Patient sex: M
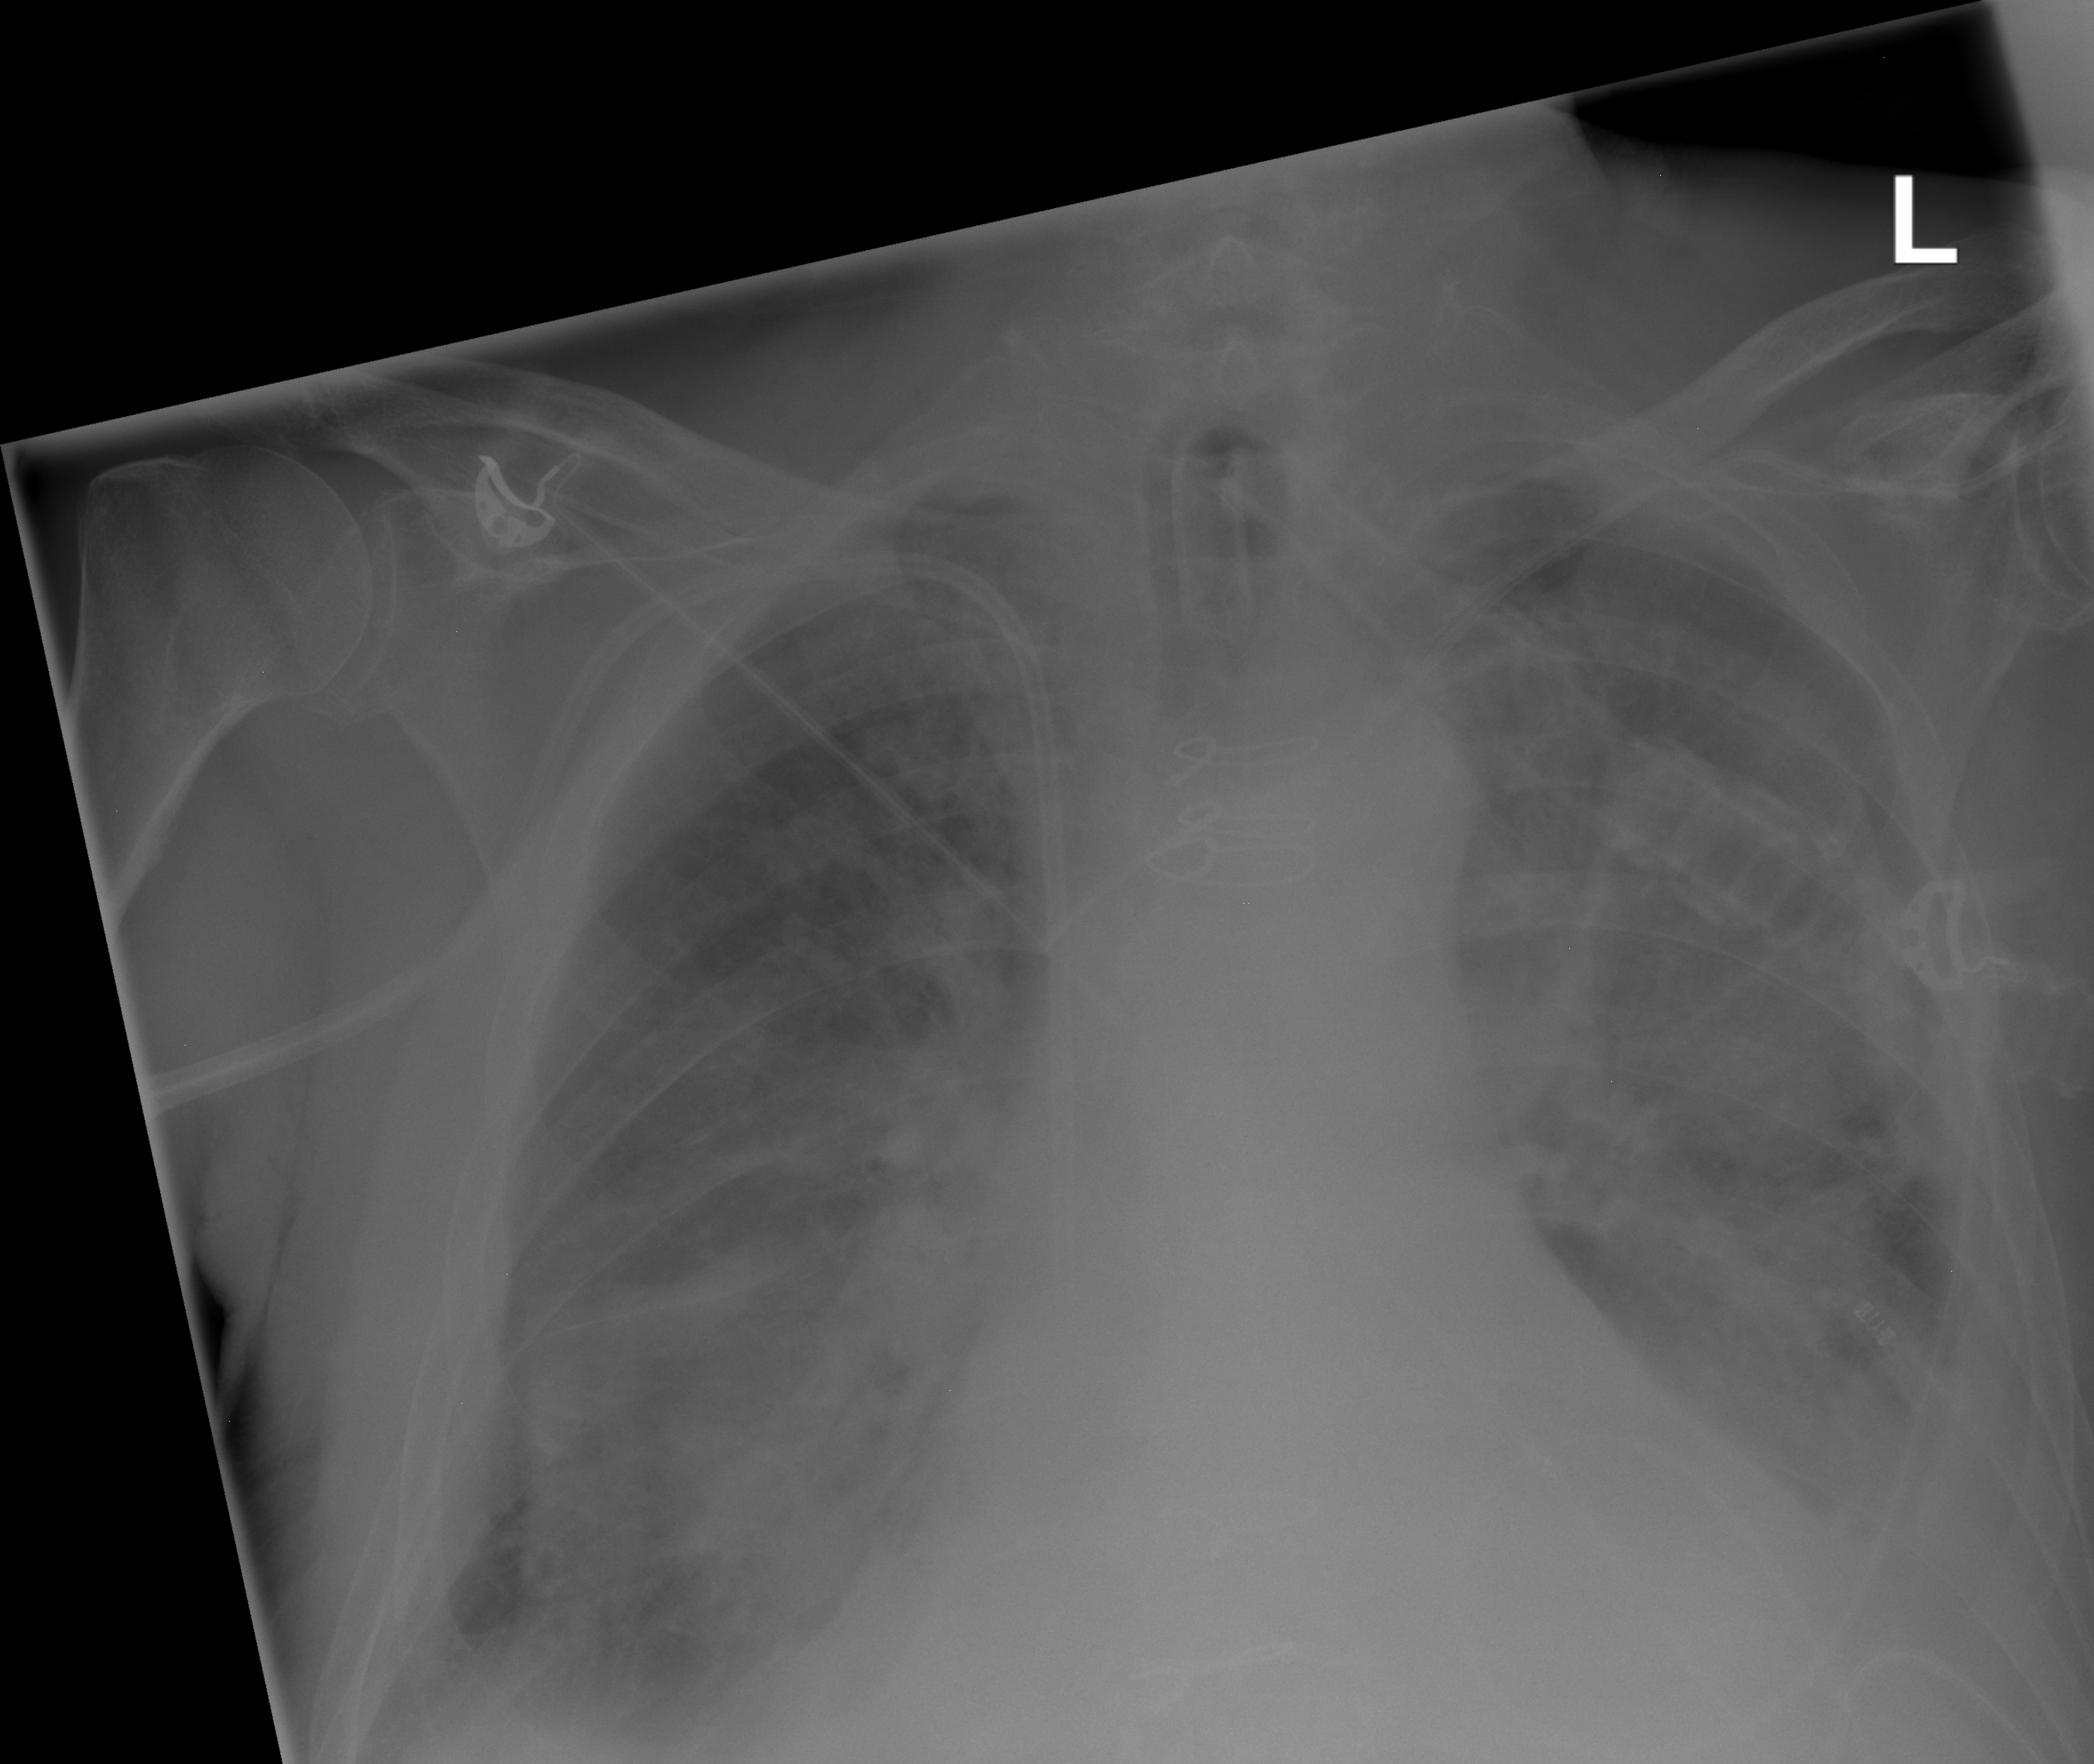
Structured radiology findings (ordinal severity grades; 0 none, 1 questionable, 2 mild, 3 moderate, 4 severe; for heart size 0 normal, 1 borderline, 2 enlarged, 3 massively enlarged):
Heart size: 2
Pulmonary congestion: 2
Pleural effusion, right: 3
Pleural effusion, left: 3
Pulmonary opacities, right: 2
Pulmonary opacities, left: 2
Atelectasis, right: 2
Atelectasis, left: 2